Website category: movie
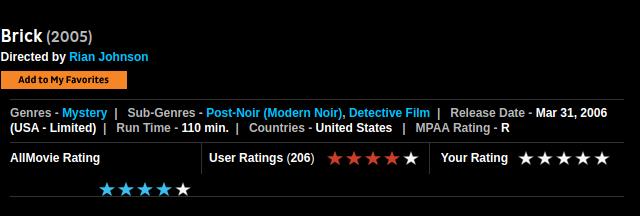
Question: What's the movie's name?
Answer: Brick

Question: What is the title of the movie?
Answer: Brick

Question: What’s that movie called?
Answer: Brick

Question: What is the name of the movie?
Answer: Brick

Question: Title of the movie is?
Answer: Brick

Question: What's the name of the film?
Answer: Brick

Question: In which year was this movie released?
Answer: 2005

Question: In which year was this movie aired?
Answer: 2005

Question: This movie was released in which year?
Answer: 2005

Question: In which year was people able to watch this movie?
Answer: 2005

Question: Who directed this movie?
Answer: Rian Johnson

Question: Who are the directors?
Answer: Rian Johnson

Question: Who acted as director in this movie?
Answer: Rian Johnson

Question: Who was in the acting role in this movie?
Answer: Rian Johnson

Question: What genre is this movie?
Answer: Mystery

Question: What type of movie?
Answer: Mystery

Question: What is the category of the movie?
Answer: Mystery

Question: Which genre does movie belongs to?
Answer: Mystery

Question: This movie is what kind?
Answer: Mystery

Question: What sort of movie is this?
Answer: Mystery

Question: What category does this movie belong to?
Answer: Mystery

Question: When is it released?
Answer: Mar 31, 2006 (USA - Limited)

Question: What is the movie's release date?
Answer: Mar 31, 2006 (USA - Limited)

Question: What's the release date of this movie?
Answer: Mar 31, 2006 (USA - Limited)

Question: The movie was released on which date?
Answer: Mar 31, 2006 (USA - Limited)

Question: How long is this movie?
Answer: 110 min.

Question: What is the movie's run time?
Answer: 110 min.

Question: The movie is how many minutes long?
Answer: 110 min.

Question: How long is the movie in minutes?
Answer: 110 min.

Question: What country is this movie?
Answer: United States

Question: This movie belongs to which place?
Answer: United States

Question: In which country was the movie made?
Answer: United States

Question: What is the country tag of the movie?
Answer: United States

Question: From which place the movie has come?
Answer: United States